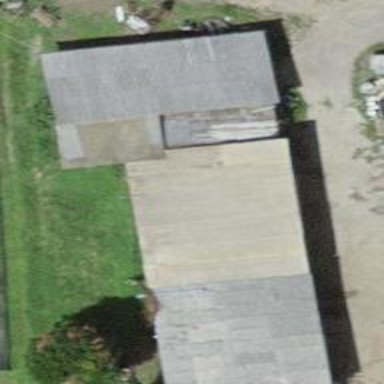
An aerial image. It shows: Shed building.